Field crop: maize
Growth stage: 2
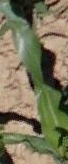
Species: maize